Question: In WhatsApp when you reply to a message it shows like this:

I tried more times but I couldn't design layout like the one WhatsApp uses.
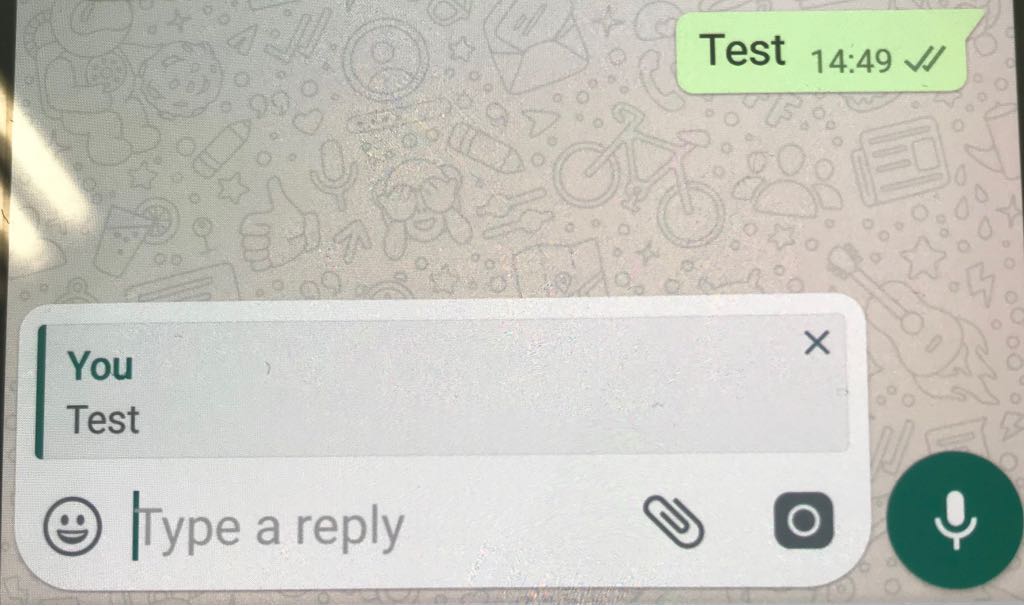
Answer: You need just inflate that text which is what you want to reply above your view.My xml code is as below
'''
<RelativeLayout xmlns:android="http://schemas.android.com/apk/res/android"
android:orientation="vertical"
android:layout_width="match_parent"
android:layout_height="wrap_content"
android:id="@+id/rl_resend_root_img"
android:visibility="visible"
android:padding="5dp"
android:background="@drawable/background">
<TextView
android:layout_width="wrap_content"
android:layout_height="wrap_content"
android:text="Name"
android:id="@+id/tv_resend_name"
android:textStyle="bold"/>
<TextView
android:layout_width="wrap_content"
android:layout_height="wrap_content"
android:layout_below="@+id/tv_resend_name"
android:text=" Photo"
android:visibility="visible"
android:id="@+id/resend_no_cmnt"
android:gravity="center"
android:drawableLeft="@drawable/camera"
android:layout_marginTop="5dp" />
<TextView
android:layout_width="wrap_content"
android:layout_height="wrap_content"
android:layout_below="@+id/tv_resend_name"
android:text="what a pic brooo.."
android:maxLines="1"
android:textSize="14sp"
android:visibility="gone"
android:id="@+id/resend_cmnt_data"
android:gravity="center"
android:layout_marginTop="5dp" />
<FrameLayout
android:layout_width="36dp"
android:layout_height="36dp"
android:layout_alignParentEnd="true">
<ImageView
android:layout_width="match_parent"
android:layout_height="match_parent"
android:id="@+id/resend_image"
android:src="@drawable/henna"/>
<ImageView
android:layout_width="wrap_content"
android:layout_height="wrap_content"
android:layout_gravity="top|end"
android:background="@drawable/background"
android:id="@+id/resend_clear_img"
android:src="@drawable/clear"/>
</FrameLayout>
</RelativeLayout>
'''